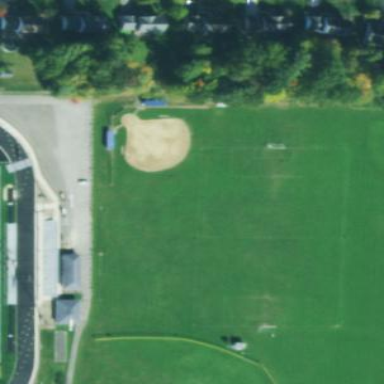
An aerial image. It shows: Softball pitch for leisure sports.